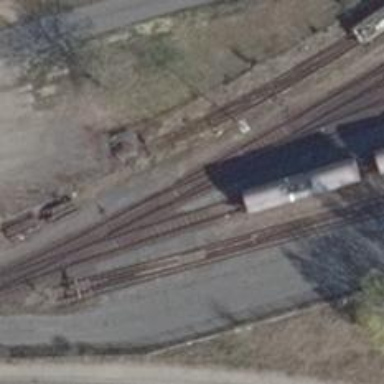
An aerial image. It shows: Railway switch.